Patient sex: F
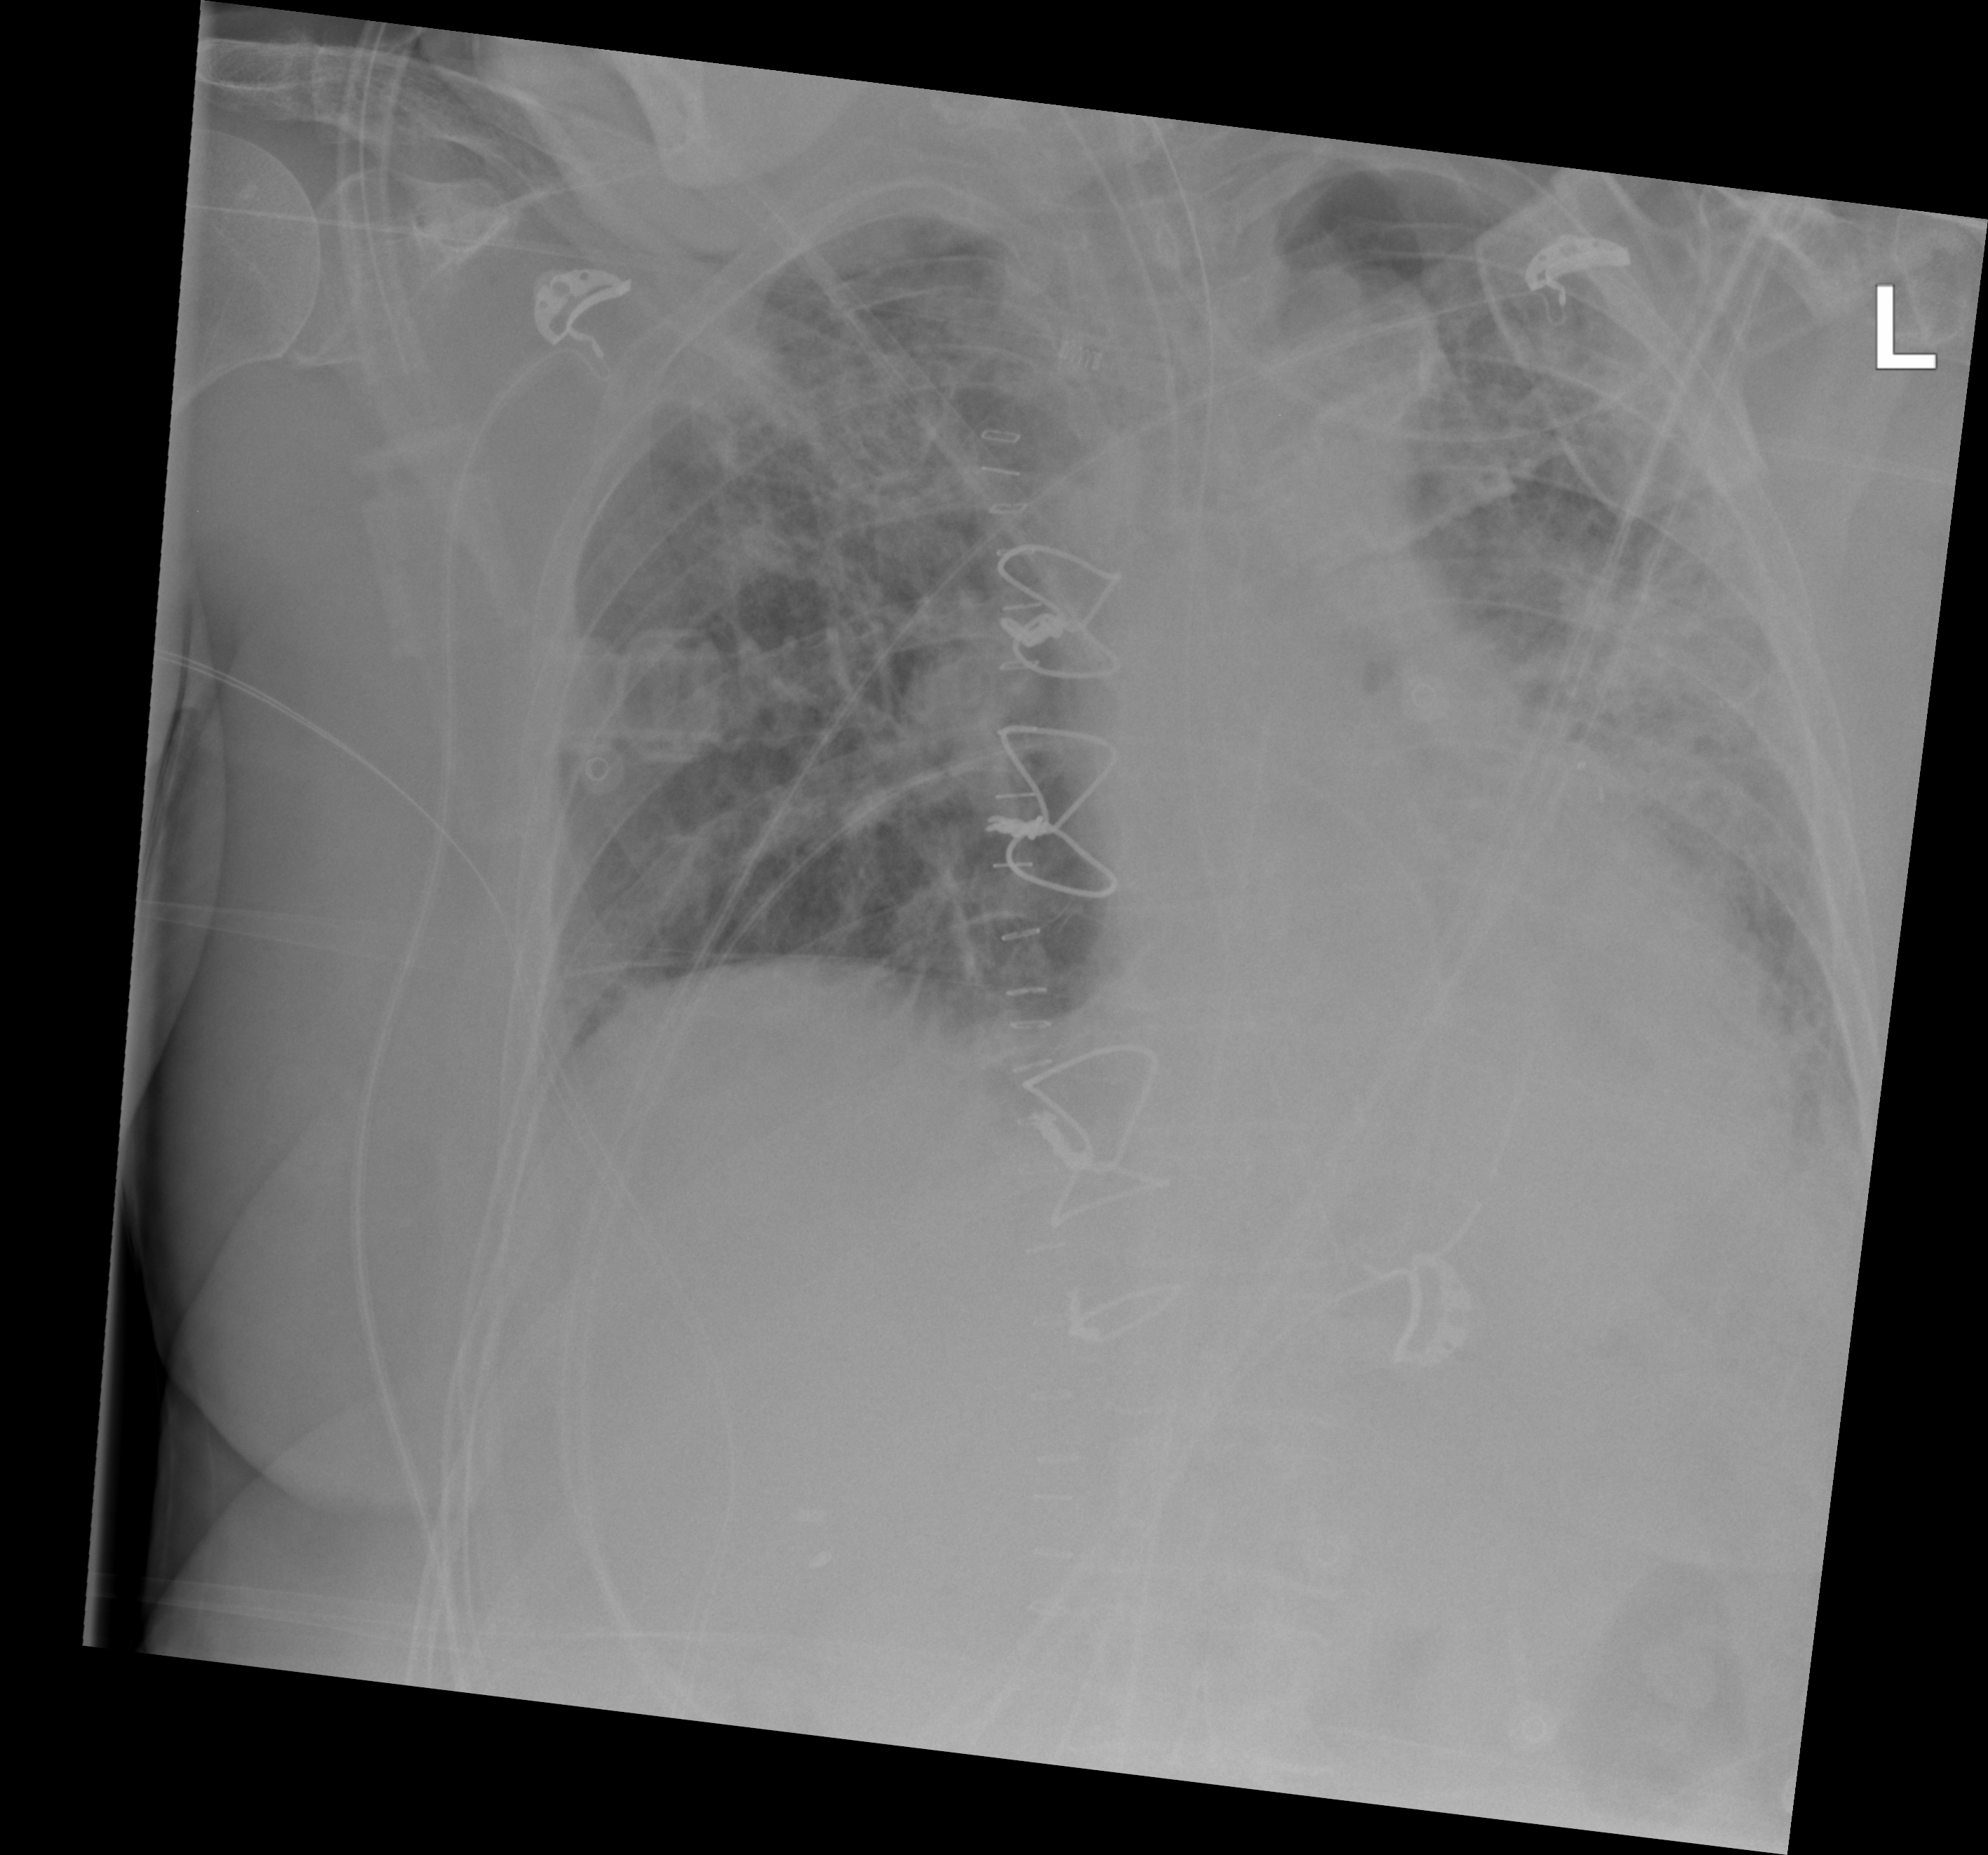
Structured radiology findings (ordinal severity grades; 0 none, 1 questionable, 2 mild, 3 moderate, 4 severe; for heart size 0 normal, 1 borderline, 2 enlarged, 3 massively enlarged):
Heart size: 1
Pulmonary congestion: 1
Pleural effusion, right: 1
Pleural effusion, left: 2
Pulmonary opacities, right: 2
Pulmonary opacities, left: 3
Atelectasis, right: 3
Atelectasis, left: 3